Interaction volume radius: 5 \u00c5
Interaction volume height: 20 \u00c5
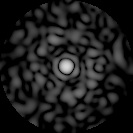
Disorder parameter: 0.8575